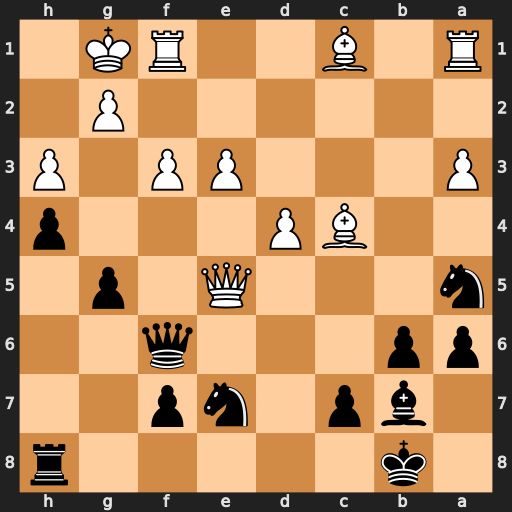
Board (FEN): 1k5r/1bp1np2/pp3q2/n3Q1p1/2BP3p/P3PP1P/6P1/R1B2RK1
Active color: b
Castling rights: -
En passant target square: -
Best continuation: Qxe5 dxe5 Nxc4